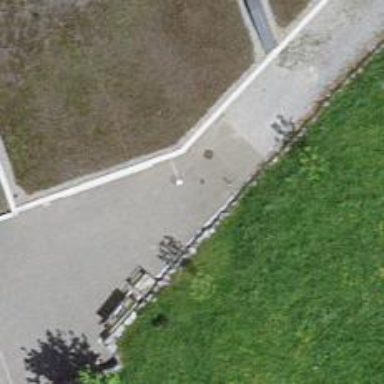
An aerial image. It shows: Bollard barrier.